Question: As we know that reddit has its ranking algorithm as well as stackoverflow.

I want to development a ranking algorithm for audit content dynamic ranking. Users can audit the contents by digg/bury. The ranking algorithm is for making the oldest/fewest actions content be auditted first.
Any ideas?
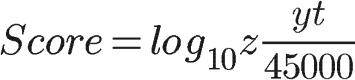
Answer: Here are the classical formulas: <URL>
> '(p - 1) / (t + 2)^1.5' Votes divided by age factorp = votes (points) from users.
t = time since submission in hours. p is subtracted by 1 to negate submitters vote.
age factor is (time since submission in hours plus two) to the power of 1.5.